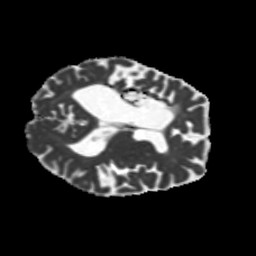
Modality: MD
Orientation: axial
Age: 53
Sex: female
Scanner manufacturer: siemens
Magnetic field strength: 3 T
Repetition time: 5.25 s
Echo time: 0.08 s